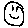
Label: smiley face